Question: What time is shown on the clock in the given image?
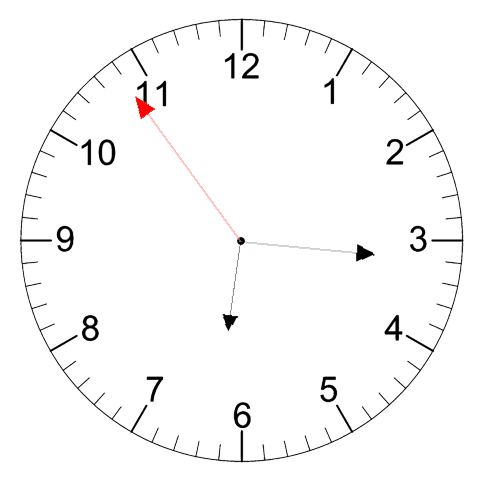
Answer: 06:15:54